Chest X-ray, PA view. Patient: 36 years old, sex M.
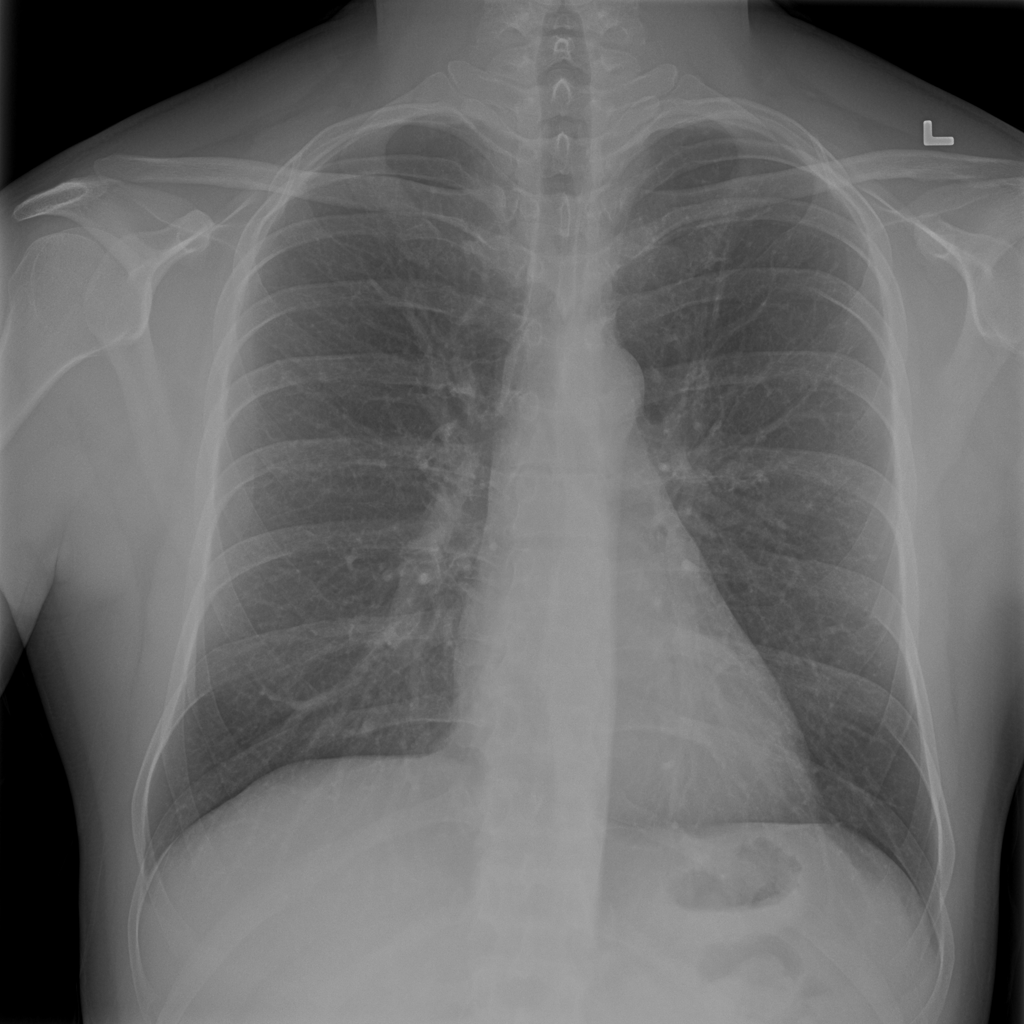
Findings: No Finding